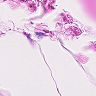
Metastatic tissue present: no